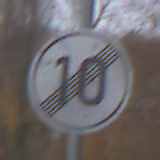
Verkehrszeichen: EndeGeschwindigkeit10
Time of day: MorningAfternoon
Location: Outdoor (Nature)
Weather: Overcast
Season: NotSpecified
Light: Natural